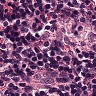
Metastatic tissue present: no